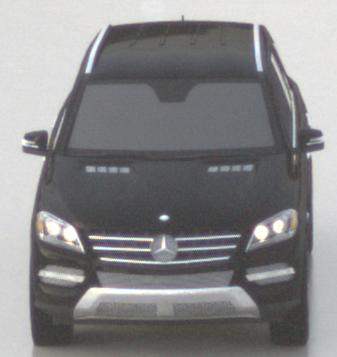
Make: Mercedes-Benz
Model: ML 350
Detailed model: M-Class (166)
Model produced from: 2011/11
Model produced until: 2014/10
Doors: 5
Color: black
Road condition: wet road
Daytime: sunrise or sunset
Contrast: low contrast